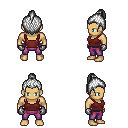
a pixel art fantasy rpg character, male body template, human, tanned skin, maroon pirate shirt, magenta pants, white short topknot hairstyle, metal gloves, four views (front, back, left, right), 2x2 character sprite sheet, small pixel art, hard edges, no anti-aliasing